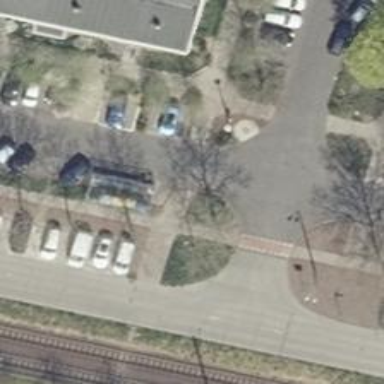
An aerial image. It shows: Unmarked concrete crossing on footway.